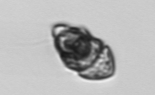
Label: Proterythropsis